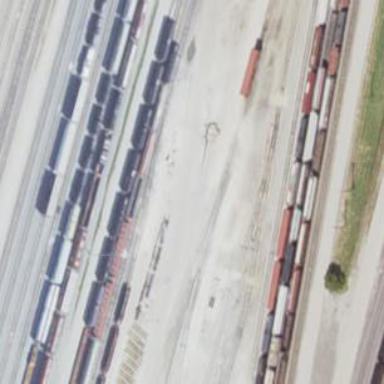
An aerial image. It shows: Railway yard.